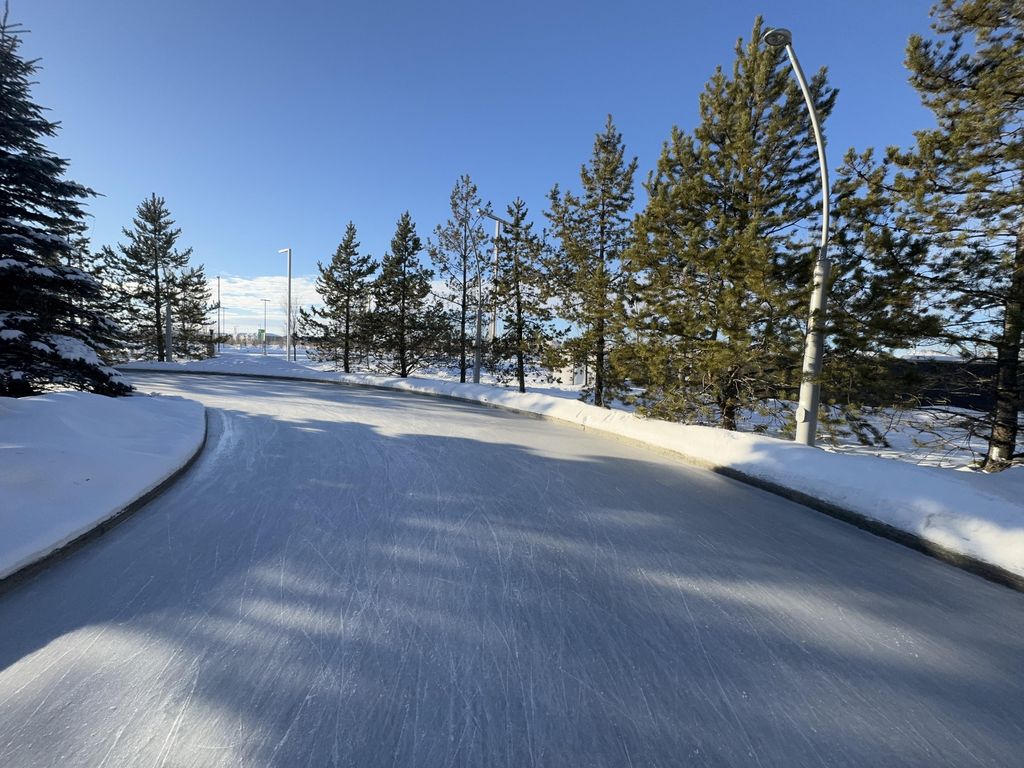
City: edmonton